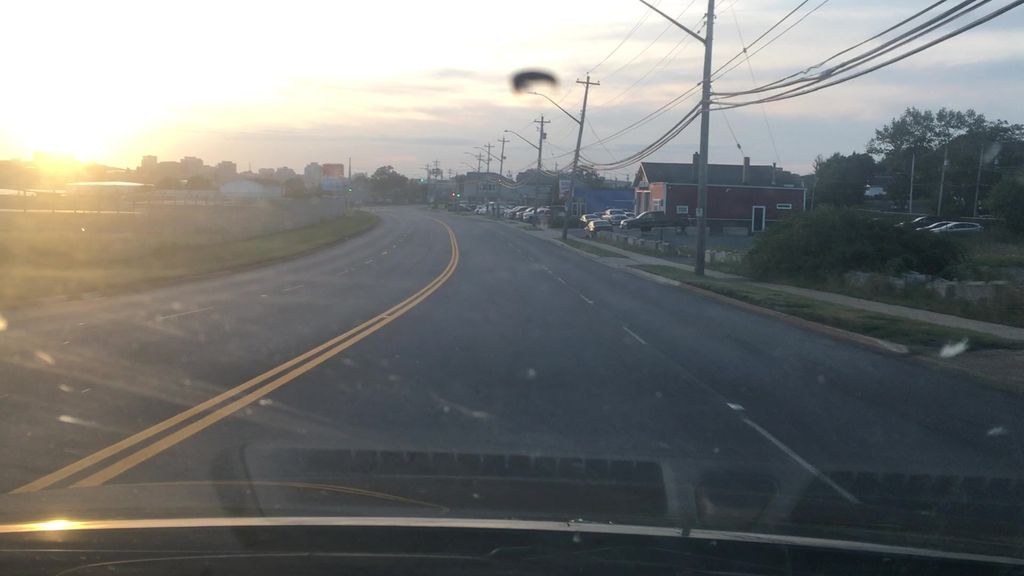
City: halifax